Question: I have a problem with my tableview. Let me first sketch the situation. I have a view with on top '2 buttons' (Calendar and Ranking). Below this two buttons I have a tableview. When I press on a button I set the 'tableview's tag ( 1 or 2 )' and I reload the tableview's data.
In my ranking I am making one specific cell's text color blue. But when I refresh, other cell's texts are going blue.
Now for my 'cellForRowAtIndex' I have a lot of code. Because I don't know excactly where the problem is I will post all the code over here. I hope you don't bother.
'''
- (UITableViewCell *)tableView:(UITableView *)tableView cellForRowAtIndexPath:(NSIndexPath *)indexPath
{
//standard cell
static NSString *simpleTableIdentifier = @"KalenderCell";
KalenderCell *cell = (KalenderCell *)[tableView dequeueReusableCellWithIdentifier:simpleTableIdentifier];
if ((cell == nil) || (![cell isKindOfClass:KalenderCell.class]))
{
NSArray *nib = [[NSBundle mainBundle] loadNibNamed:@"KalenderCell" owner:self options:nil];
cell = [nib objectAtIndex:0];
}
//Cells for button 2
if(self.tableView.tag == 2){
static NSString *simpleTableIdentifier = @"KlassementCell";
KlassementCell *cell = (KlassementCell *)[tableView dequeueReusableCellWithIdentifier:simpleTableIdentifier];
if ((cell == nil) || (![cell isKindOfClass: KlassementCell.class]))
{
NSArray *nib = [[NSBundle mainBundle] loadNibNamed:@"KlassementCell" owner:self options:nil];
cell = [nib objectAtIndex:0];
}
Klassement *klassement = [self.fetchedResultsController objectAtIndexPath:indexPath];
NSData *dataIcon = [[NSData alloc] initWithContentsOfURL:[NSURL URLWithString:klassement.icon]];
UIImage *imgIcon = [UIImage imageWithData:dataIcon];
cell.lblPosition.text = klassement.position;
cell.lblName.text = klassement.name;
cell.lblgamesPlayed.text = klassement.gamesPlayed;
cell.lblGamesWon.text = klassement.gamesWon;
cell.lblGamesTied.text = klassement.gamesTied;
cell.lblGamesLost.text = klassement.gamesLost;
cell.lblGoalsPos.text = klassement.goalsPos;
cell.lblGoalsNeg.text = klassement.goalsNeg;
cell.lblGoalsDiff.text = [NSString stringWithFormat:@"%@", klassement.goalsDiff];
cell.lblPoints.text = klassement.points;
cell.imgClub.image = imgIcon;
if([klassement.name isEqualToString:@"KRC Genk"]){
cell.lblPosition.textColor = [UIColor colorWithRed:(56/255.0) green:(119/255.0) blue:(189/255.0) alpha:100] ;
cell.lblName.textColor = [UIColor colorWithRed:(56/255.0) green:(119/255.0) blue:(189/255.0) alpha:100] ;
cell.lblgamesPlayed.textColor = [UIColor colorWithRed:(56/255.0) green:(119/255.0) blue:(189/255.0) alpha:100] ;
cell.lblGamesTied.textColor = [UIColor colorWithRed:(56/255.0) green:(119/255.0) blue:(189/255.0) alpha:100] ;
cell.lblGamesLost.textColor = [UIColor colorWithRed:(56/255.0) green:(119/255.0) blue:(189/255.0) alpha:100] ;
cell.lblGoalsDiff.textColor = [UIColor colorWithRed:(56/255.0) green:(119/255.0) blue:(189/255.0) alpha:100] ;
cell.lblGoalsNeg.textColor = [UIColor colorWithRed:(56/255.0) green:(119/255.0) blue:(189/255.0) alpha:100] ;
cell.lblGoalsPos.textColor = [UIColor colorWithRed:(56/255.0) green:(119/255.0) blue:(189/255.0) alpha:100] ;
cell.lblPoints.textColor = [UIColor colorWithRed:(56/255.0) green:(119/255.0) blue:(189/255.0) alpha:100] ;
cell.lblGamesWon.textColor = [UIColor colorWithRed:(56/255.0) green:(119/255.0) blue:(189/255.0) alpha:100] ;
return cell;
}
return cell;
//Cells for button 1
}else if(self.tableView.tag == 1){
static NSString *simpleTableIdentifier = @"KalenderCell";
KalenderCell *cell = (KalenderCell *)[tableView dequeueReusableCellWithIdentifier:simpleTableIdentifier];
if ((cell == nil) || (![cell isKindOfClass:KalenderCell.class]))
{
NSArray *nib = [[NSBundle mainBundle] loadNibNamed:@"KalenderCell" owner:self options:nil];
cell = [nib objectAtIndex:0];
}
Kalender *kalender = [self.fetchedResultsController objectAtIndexPath:indexPath];
NSData *imgDataHome = [[NSData alloc] initWithContentsOfURL:[NSURL URLWithString:kalender.homeIcon]];
NSData *imgDataAway = [[NSData alloc] initWithContentsOfURL:[NSURL URLWithString:kalender.awayIcon]];
UIImage *imgHome = [UIImage imageWithData:imgDataHome];
UIImage *imgAway = [UIImage imageWithData:imgDataAway];
// Then configure the cell using it ...
if([kalender.type isEqualToString:@"JPL"]){
_imgType = [UIImage imageNamed:@"jupiler.png"];
}else if ([kalender.type isEqualToString:@"EU"]){
_imgType = [UIImage imageNamed:@"europa.jpg"];
}else {
_imgType = nil;
}
cell.lblHome.text = kalender.home;
cell.lblHomeScore.text = kalender.homeScore;
cell.lblAwayScore.text = kalender.awayScore;
cell.lblAway.text = kalender.away;
cell.lblDate.text = kalender.date_text;
cell.lblHour.text = kalender.hour;
cell.img_Home.image = imgHome;
cell.img_Away.image = imgAway;
cell.img_type.image = _imgType;
return cell;
}
return cell;
}
'''
Another problem is that sometimes cells are duplicating itself inside the tableview for 2 or 3 times but when I refresh they tableview is back OK.
I know this is a lot of code. But I hope you want to help me!
Kind regards, and many thanks in advance !

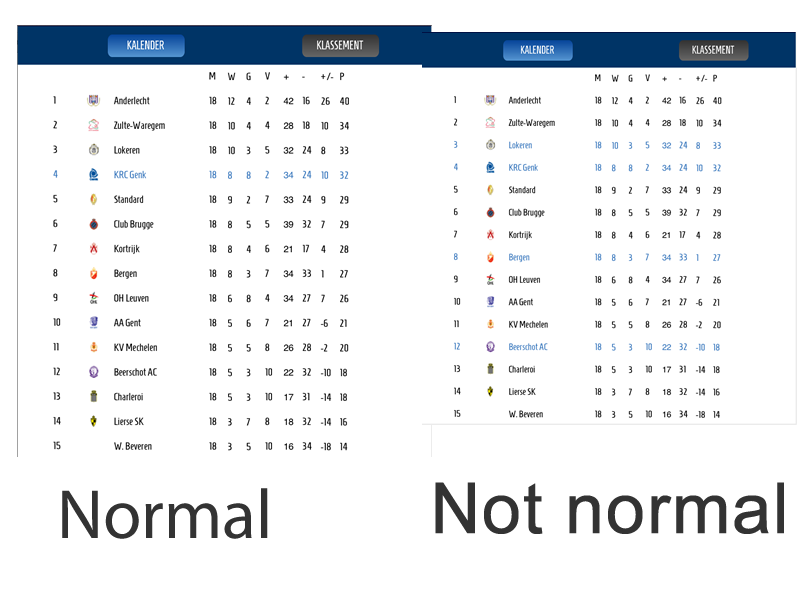
Answer: on bellow condition you set blue color
'''
if([klassement.name isEqualToString:@"KRC Genk"]){
/// set blue color
}
'''
as it is add else part with black color
like bellow...
'''
else{
cell.lblPosition.textColor = [UIColor blackColor] ;
cell.lblName.textColor = [UIColor blackColor] ;
cell.lblgamesPlayed.textColor = [UIColor blackColor] ;
cell.lblGamesTied.textColor = [UIColor blackColor] ;
cell.lblGamesLost.textColor = [UIColor blackColor] ;
cell.lblGoalsDiff.textColor = [UIColor blackColor] ;
cell.lblGoalsNeg.textColor = [UIColor blackColor] ;
cell.lblGoalsPos.textColor = [UIColor blackColor] ;
cell.lblPoints.textColor = [UIColor blackColor] ;
cell.lblGamesWon.textColor = [UIColor blackColor] ;
return cell;
}
'''